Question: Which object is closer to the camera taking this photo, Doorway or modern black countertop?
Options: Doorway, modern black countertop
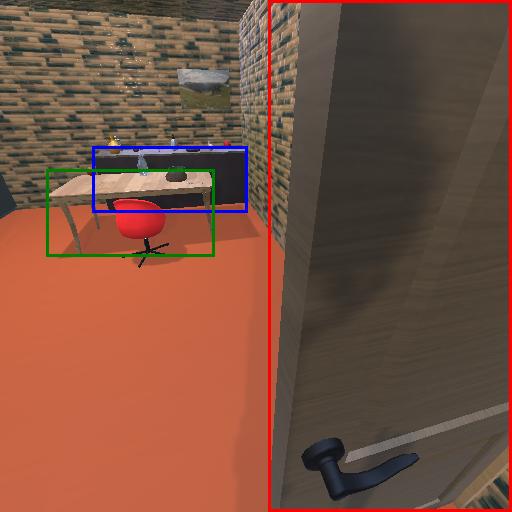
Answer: Doorway